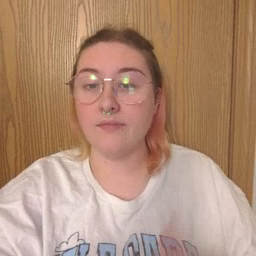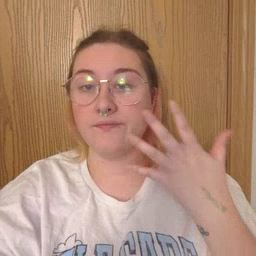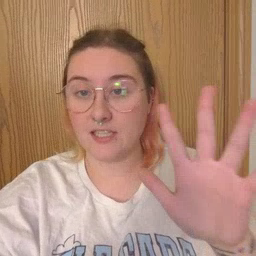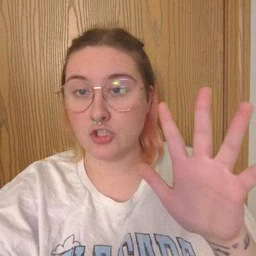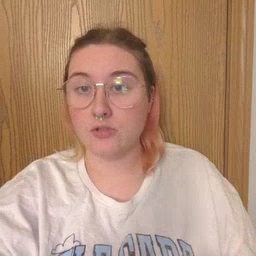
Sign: finish